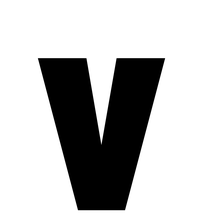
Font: Roboto_Condensed_Black